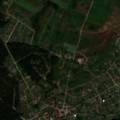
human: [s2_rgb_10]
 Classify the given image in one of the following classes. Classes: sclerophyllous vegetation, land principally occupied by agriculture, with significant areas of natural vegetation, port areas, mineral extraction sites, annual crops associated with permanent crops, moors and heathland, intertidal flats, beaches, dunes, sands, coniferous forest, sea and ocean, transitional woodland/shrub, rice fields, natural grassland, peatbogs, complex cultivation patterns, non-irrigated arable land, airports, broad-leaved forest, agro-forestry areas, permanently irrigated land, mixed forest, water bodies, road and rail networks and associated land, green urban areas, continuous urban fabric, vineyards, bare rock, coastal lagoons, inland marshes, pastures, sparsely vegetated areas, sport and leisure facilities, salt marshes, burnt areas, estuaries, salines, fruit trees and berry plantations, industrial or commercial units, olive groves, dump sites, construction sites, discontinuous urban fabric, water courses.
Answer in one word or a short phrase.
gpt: discontinuous urban fabric, complex cultivation patterns, coniferous forest